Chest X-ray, PA view. Patient: 48 years old, sex F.
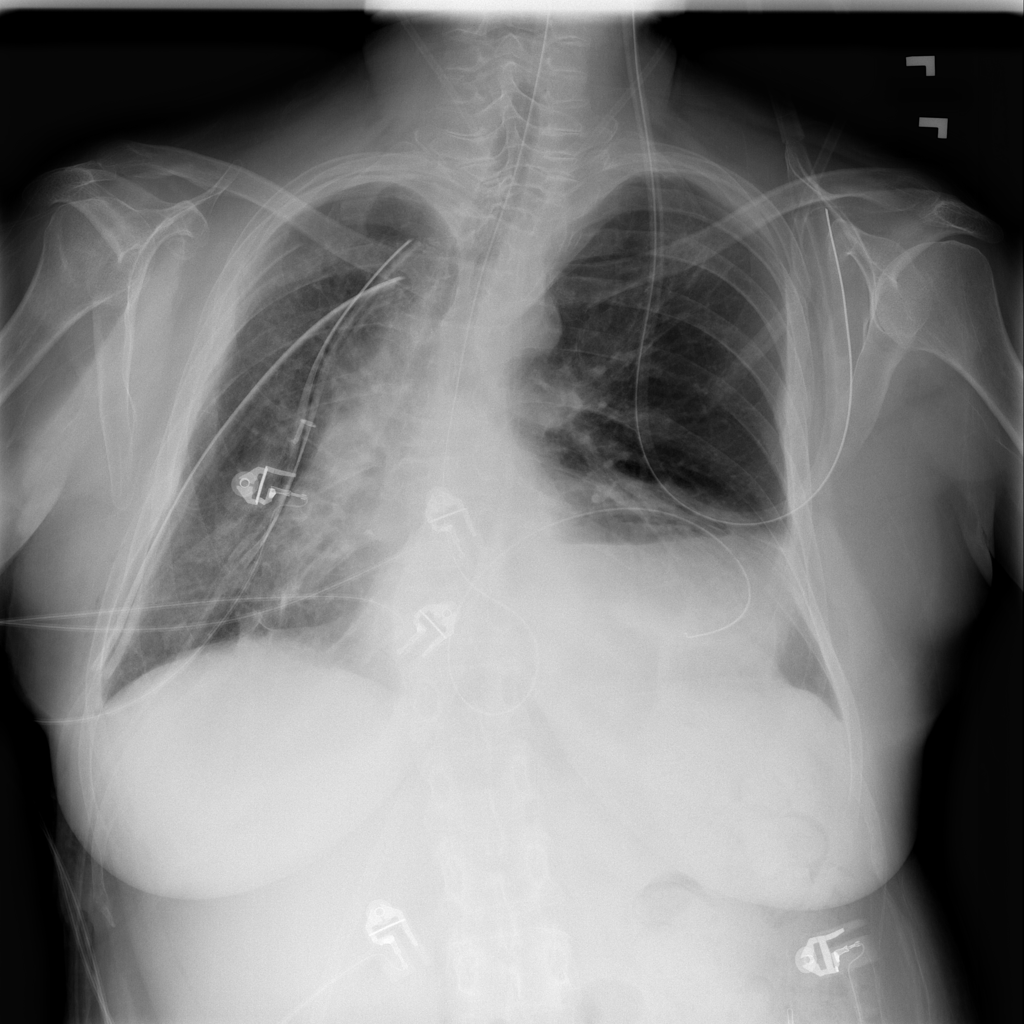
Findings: Effusion